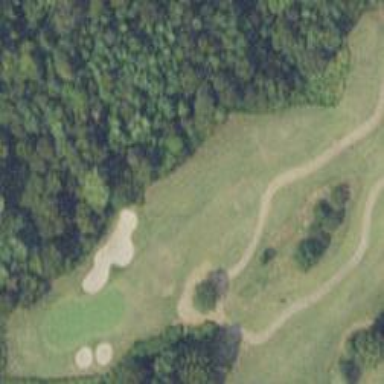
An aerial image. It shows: Area with grass used as rough in golf course.